Field crop: maize
Growth stage: 2
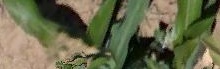
Species: maize